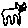
Label: cat